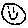
Label: smiley face